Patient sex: M
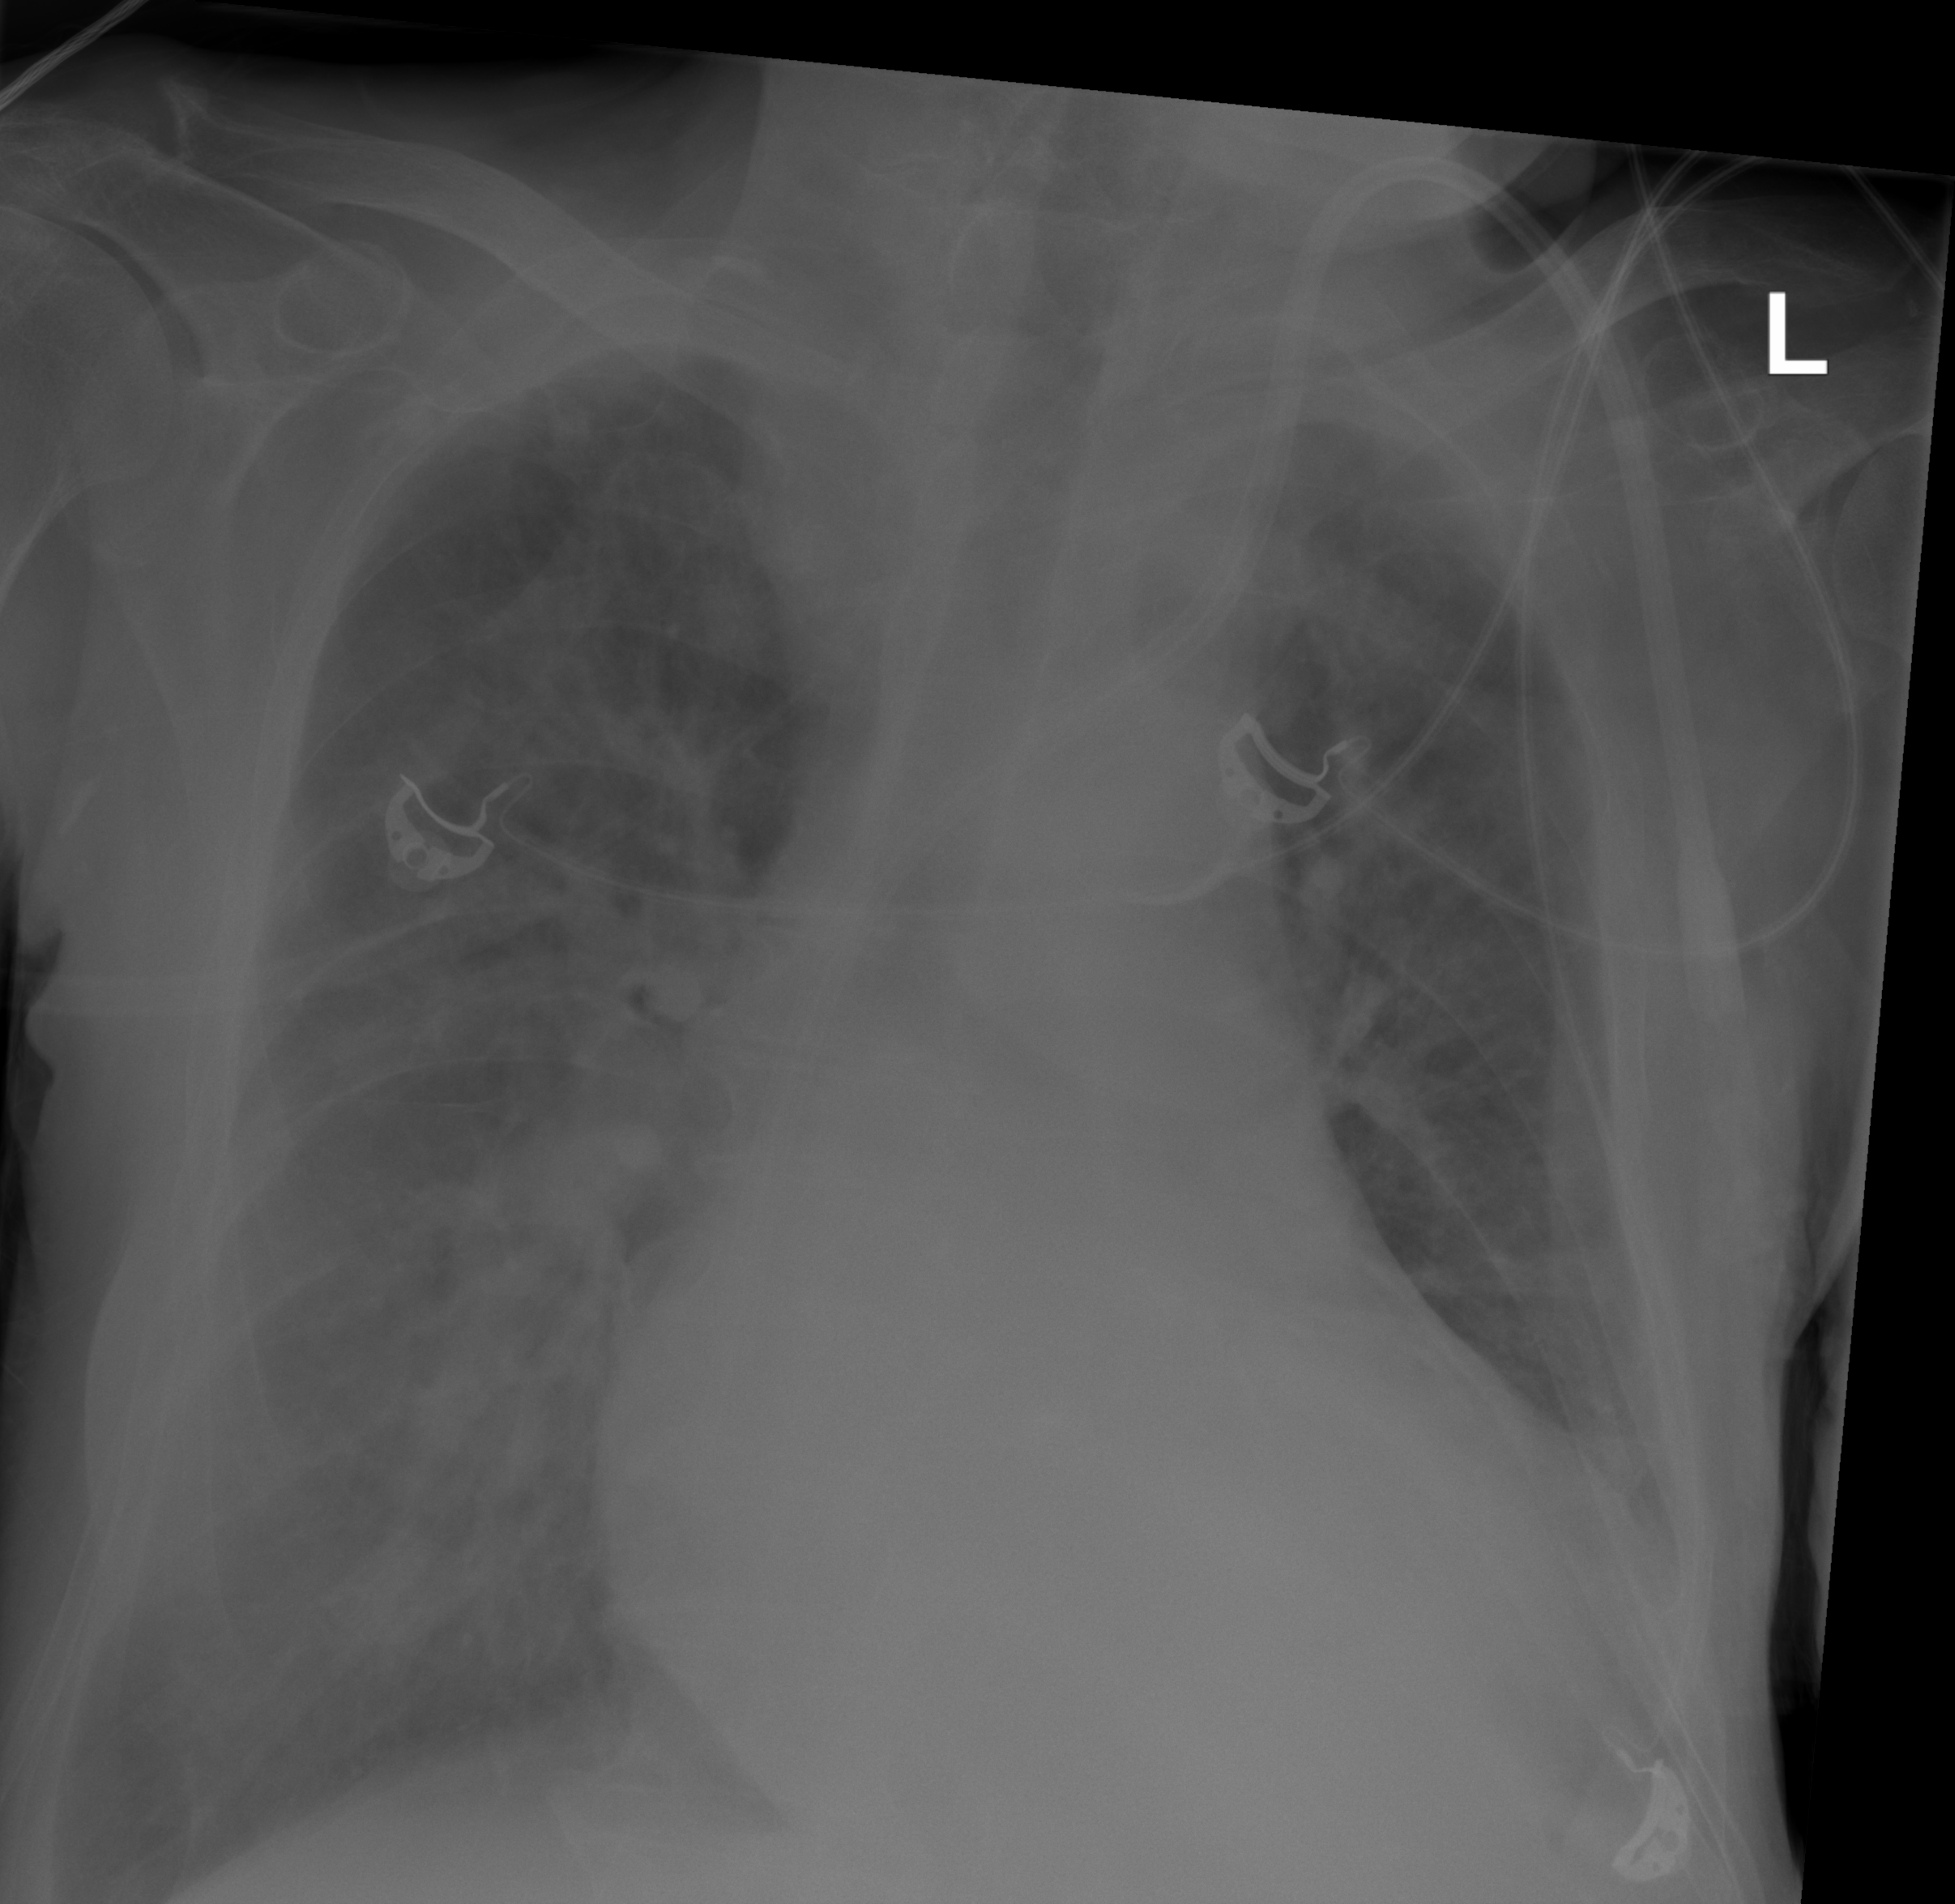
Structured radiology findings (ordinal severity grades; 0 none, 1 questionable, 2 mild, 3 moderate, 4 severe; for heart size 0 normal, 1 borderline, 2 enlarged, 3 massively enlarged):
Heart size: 2
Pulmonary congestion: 2
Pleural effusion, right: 2
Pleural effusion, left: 2
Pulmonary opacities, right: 0
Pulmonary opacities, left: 0
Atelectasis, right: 2
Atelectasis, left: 2